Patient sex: F
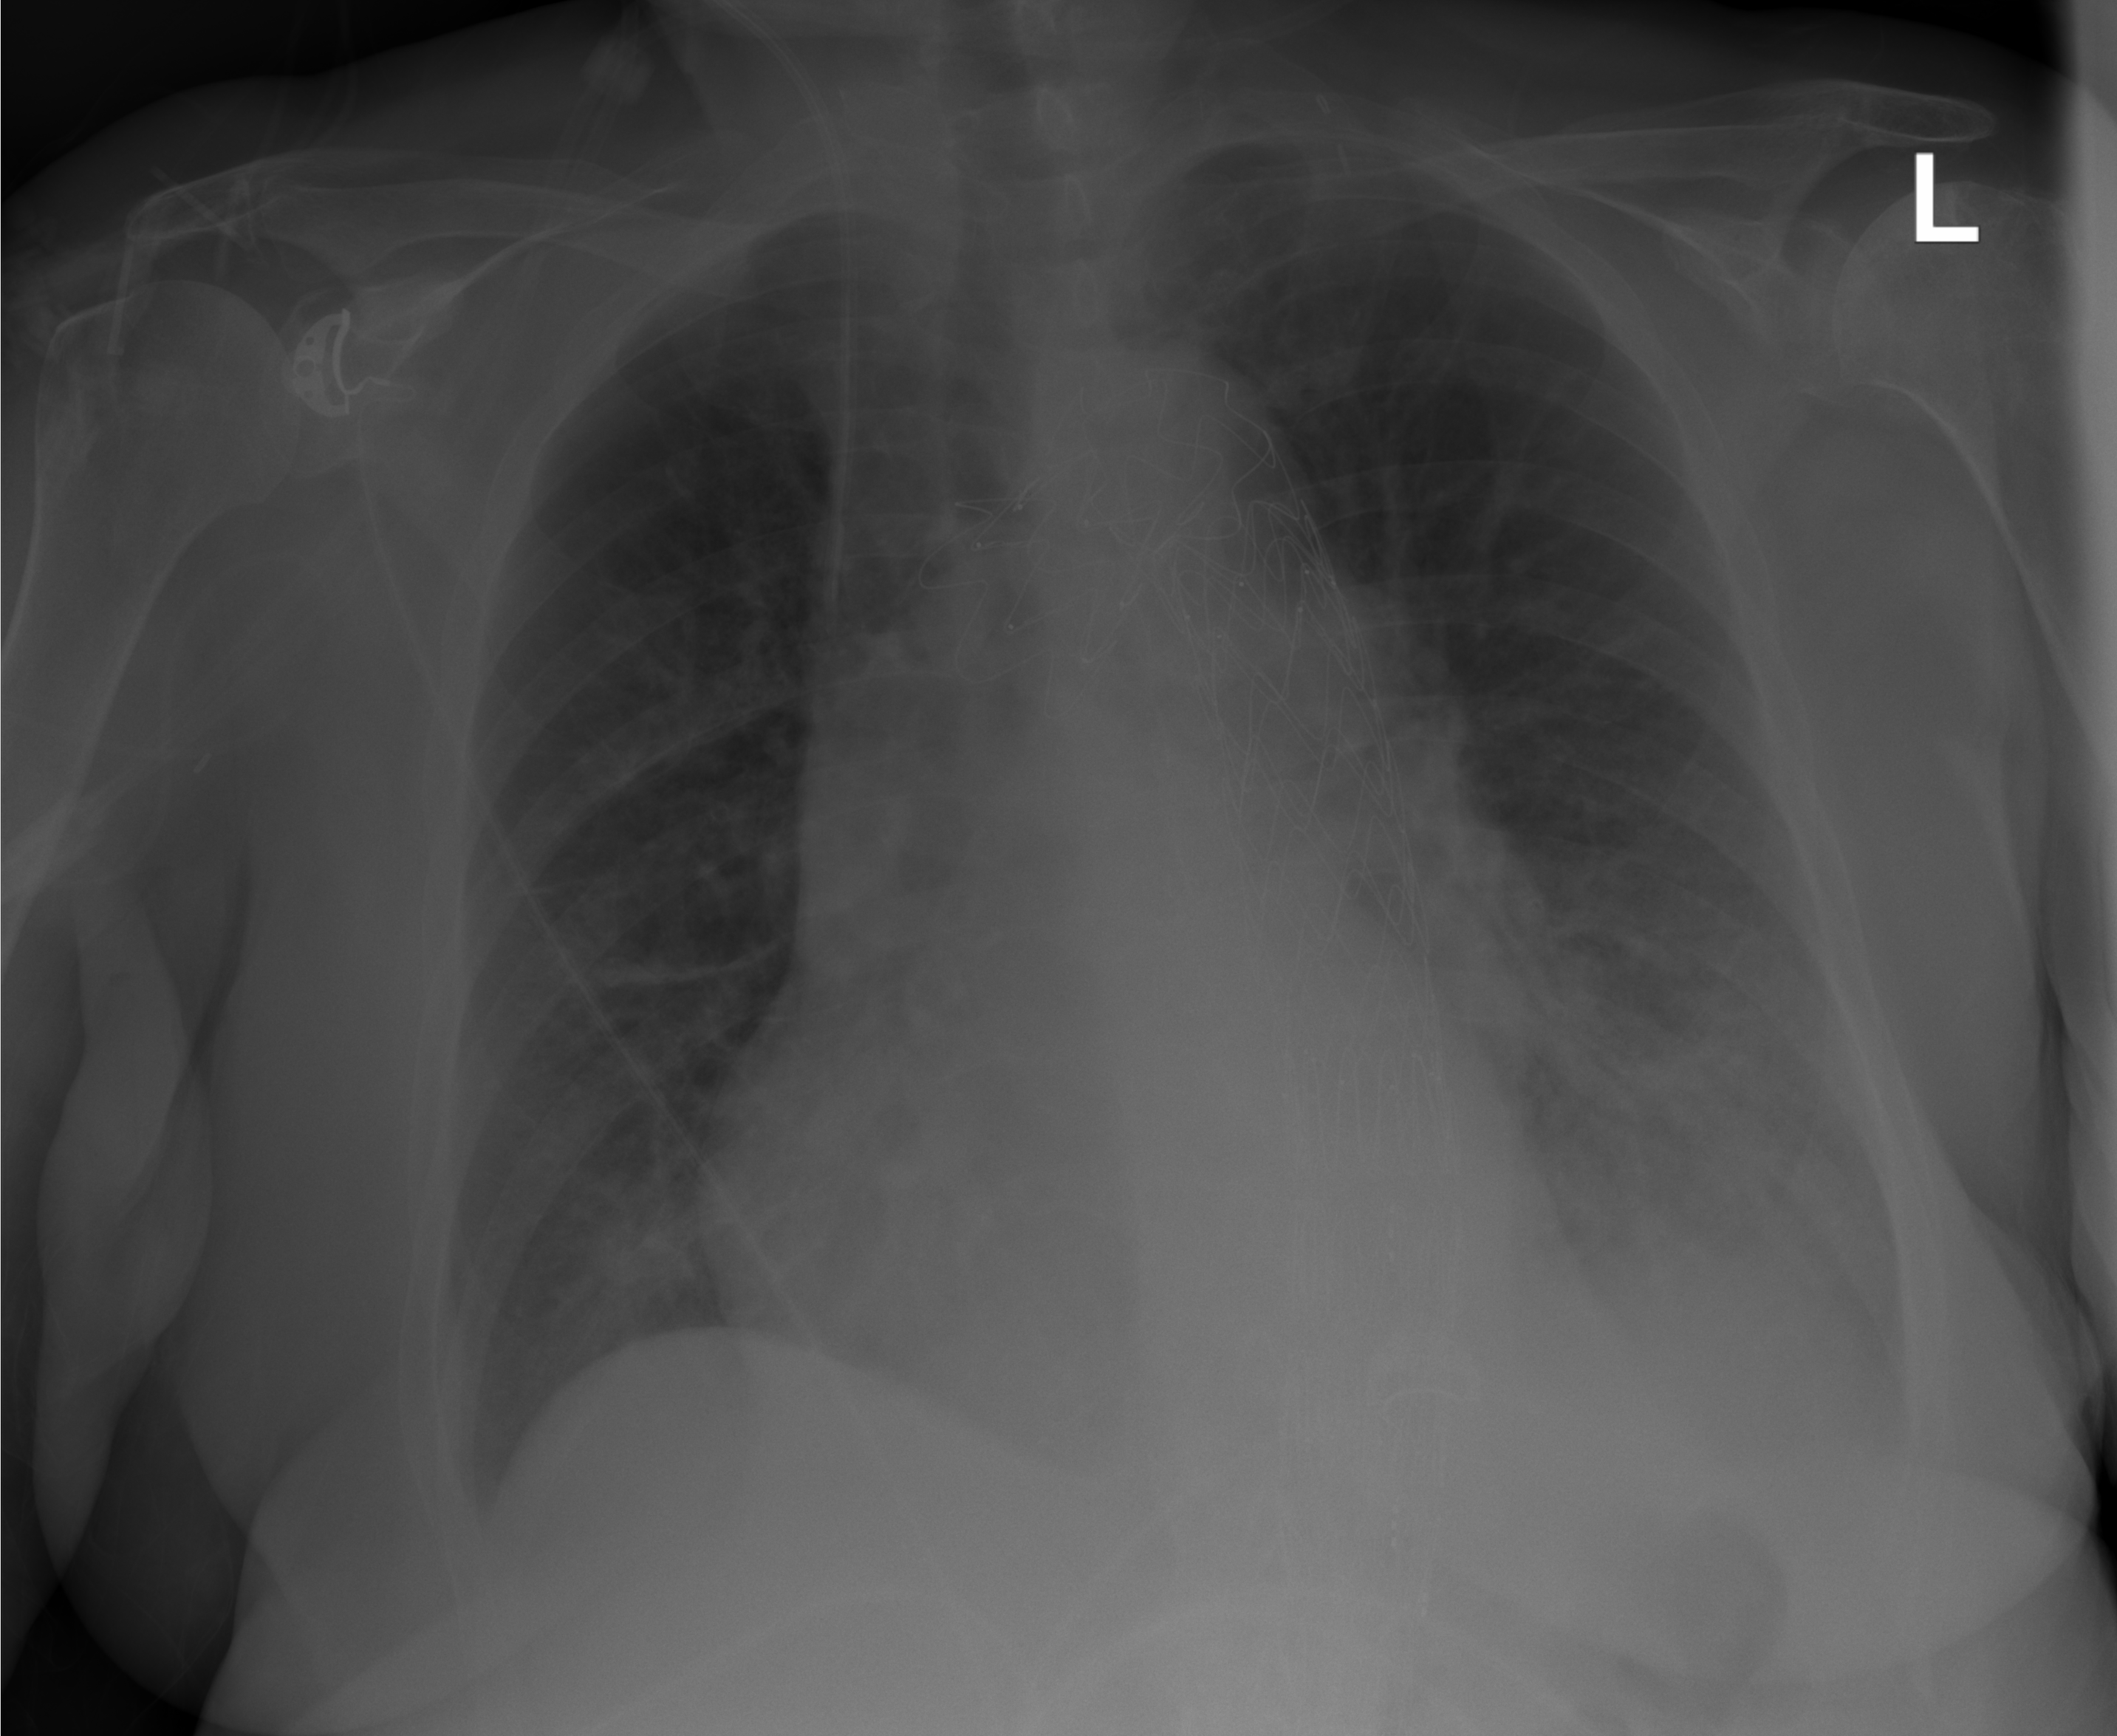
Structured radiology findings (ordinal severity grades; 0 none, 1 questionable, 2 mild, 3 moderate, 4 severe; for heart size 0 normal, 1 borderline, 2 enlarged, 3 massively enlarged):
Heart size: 1
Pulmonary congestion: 2
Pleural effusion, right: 0
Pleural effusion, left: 2
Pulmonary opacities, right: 2
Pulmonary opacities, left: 2
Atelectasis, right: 2
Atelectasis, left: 2